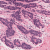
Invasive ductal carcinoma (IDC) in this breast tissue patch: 0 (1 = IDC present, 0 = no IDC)